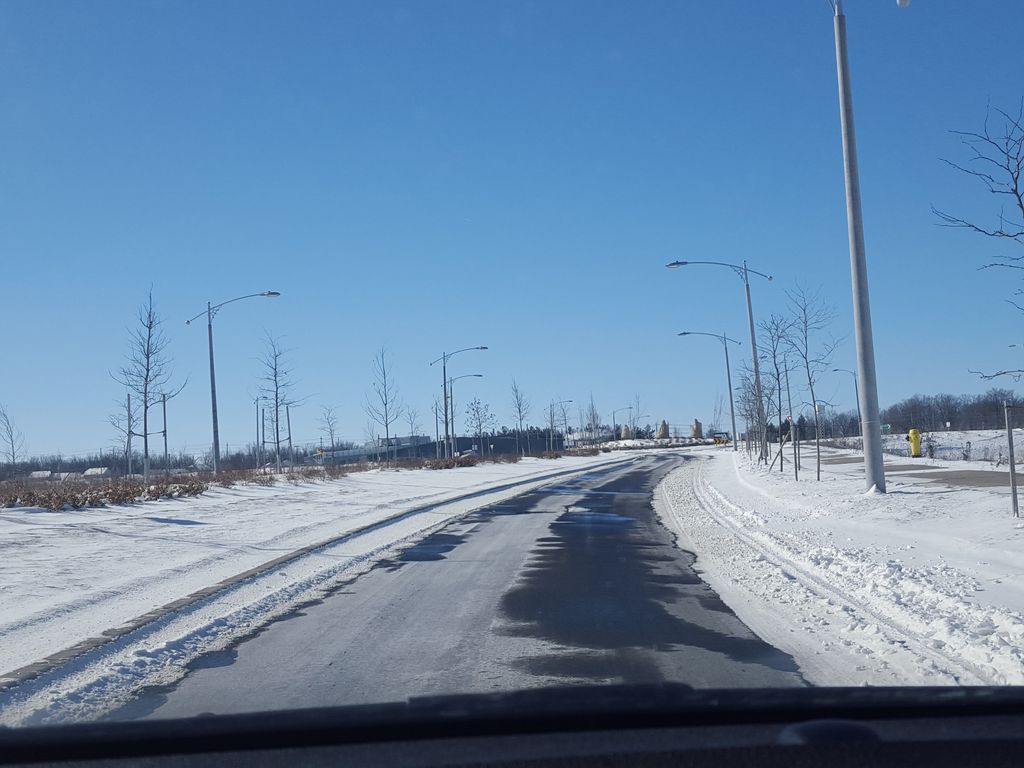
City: kitchener-waterloo